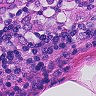
Metastatic tissue present: yes